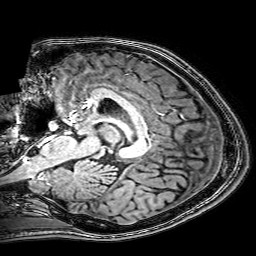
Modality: T1w
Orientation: sagittal
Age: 24
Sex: male
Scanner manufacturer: philips
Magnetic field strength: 3 T
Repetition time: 0.009 s
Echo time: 0.00351 s